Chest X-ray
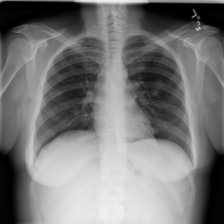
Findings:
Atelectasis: negative
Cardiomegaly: negative
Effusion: negative
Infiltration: negative
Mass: negative
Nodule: negative
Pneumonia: negative
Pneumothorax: negative
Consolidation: negative
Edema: negative
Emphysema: negative
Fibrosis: negative
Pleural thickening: negative
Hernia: negative